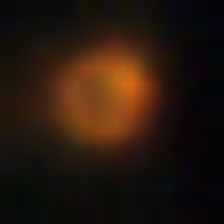
Taxon: NanoPlankton
Group: Other